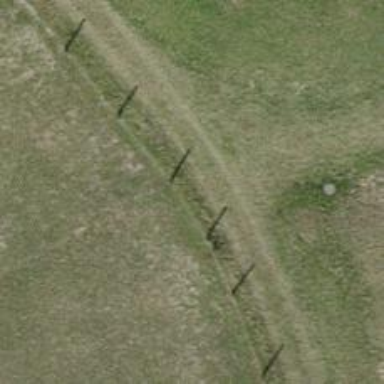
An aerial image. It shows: Fence.